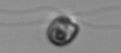
Label: flagellate_morphotype1